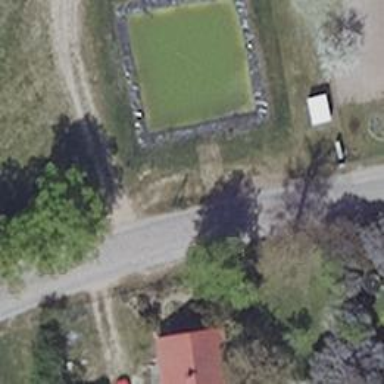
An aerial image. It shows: Emergency fire water pond.